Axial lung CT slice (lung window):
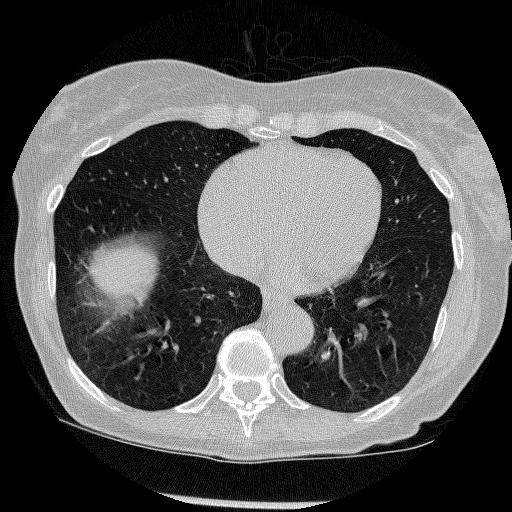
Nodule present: no